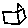
Label: house